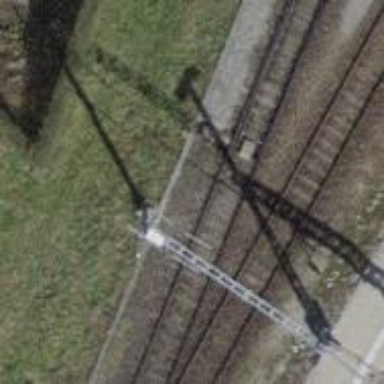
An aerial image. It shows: Railway switch.